Question: I am using tesseract for iOS and I can't seem to figure out how to get it only to try and read numbers. I am using the newest english release downloaded from the tesseract website. Does anyone know how to do this?
These are the files I have:

Thanks in advance!
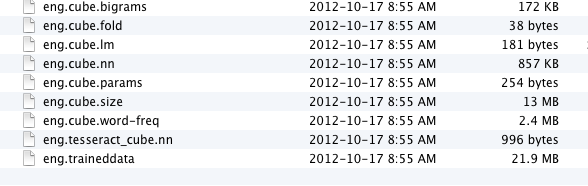
Answer: If it's a command-line execution, you'll need to also have 'tessdata\configs\digits' file. If you're using the API, then call 'SetVariable("tessedit_char_whitelist", "<PHONE>-.");'